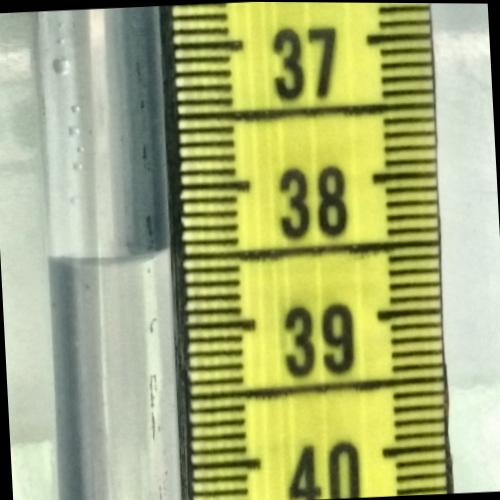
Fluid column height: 38.5 cm